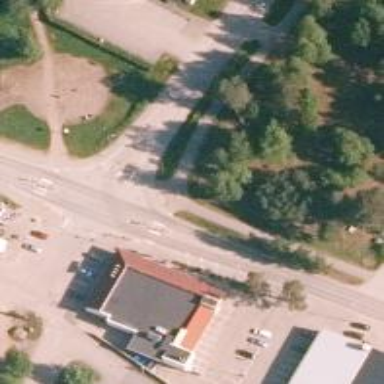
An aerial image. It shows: Crossing on the cycleway marked as zebra crossing.